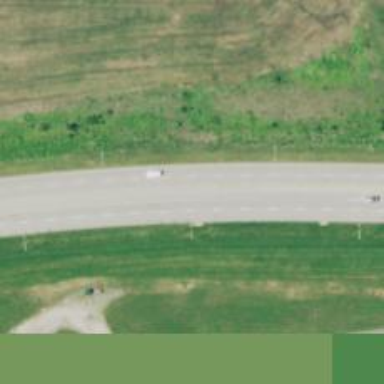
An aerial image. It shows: Primary highway.